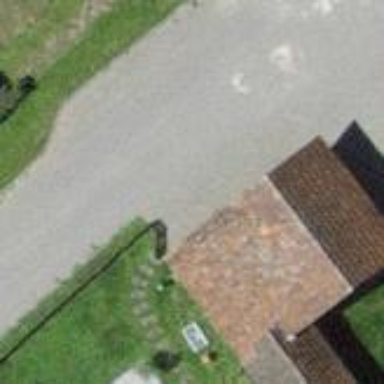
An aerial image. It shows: Rural barn.